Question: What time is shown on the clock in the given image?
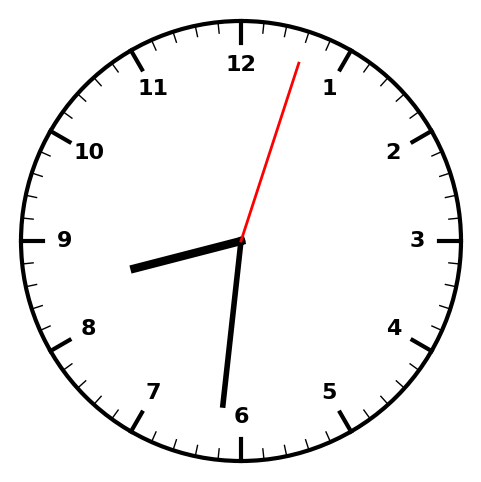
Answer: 08:31:03